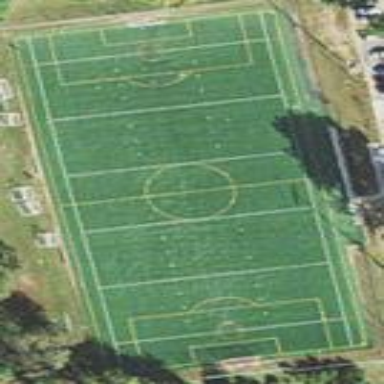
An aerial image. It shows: Soccer pitch with turf surface for leisure and sports activities.